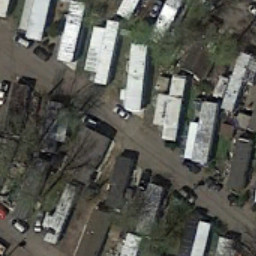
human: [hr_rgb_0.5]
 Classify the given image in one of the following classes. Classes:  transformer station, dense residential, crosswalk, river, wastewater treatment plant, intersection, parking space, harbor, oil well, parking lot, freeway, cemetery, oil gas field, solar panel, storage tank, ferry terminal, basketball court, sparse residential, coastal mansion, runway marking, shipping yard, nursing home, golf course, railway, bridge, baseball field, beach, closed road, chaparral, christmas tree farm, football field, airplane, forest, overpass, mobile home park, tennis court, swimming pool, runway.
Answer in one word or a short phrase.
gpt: mobile home park